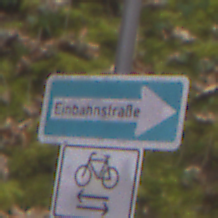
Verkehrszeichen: EinbahnstrasseRechtsweisend
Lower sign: RichtungsangabeDurchPfeile9
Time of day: Midday
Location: Outdoor (Nature)
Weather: Overcast
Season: Autumn
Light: Natural